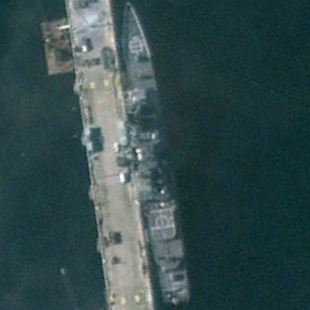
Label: cruiser